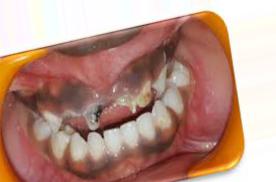
Condition: Caries